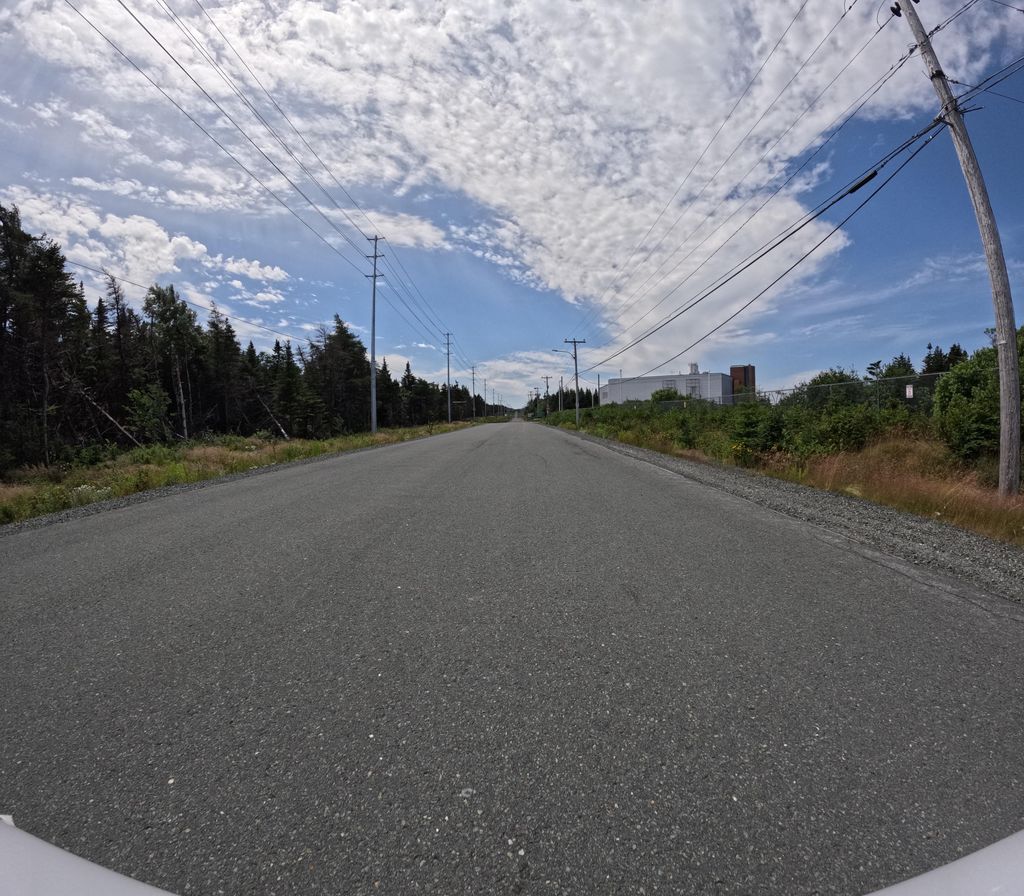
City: st_johns